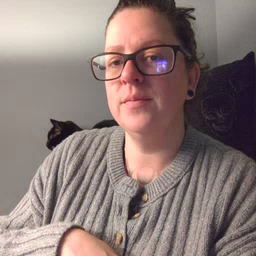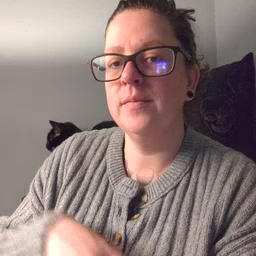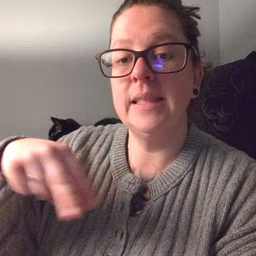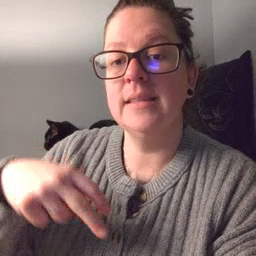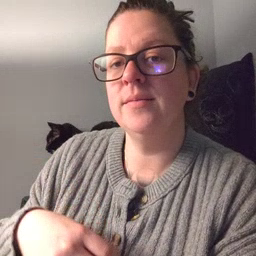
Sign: dance